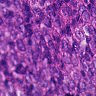
Metastatic tissue present: yes